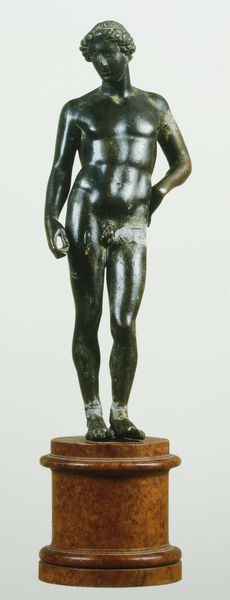
Titel: Jüngling
Standort: St. Petersburg
Institution: Schloss Pawlowsk
Schlagwörter: akt, dunkel, fuß, hand, kopf, körper, mann, nackt, nackter, schatten, weiß, braun, brust, frisur, grau, haar, holz, licht, marmor, schwarz, stützen, arm, arme, sockel, stein, hals, hände, figur, gold, haare, pose, stehend, locken, schulter, schultern, skulptur, statue, beine, fesseln, bein, füße, ansicht, haltung, position, klein, muskeln, glanz, glänzen, nabel, bauch, bronze, kontrapost, plastik, podest, junge, geschlecht, scham, oberkörper, ring, foto, fotografie, photographie, griff, muskulös, penis, antike, knabe, steht, stand, kranz, photo, jüngling, farbfoto, hüfte, antik, griechisch, griechenland, vorderansicht, apoll, spielbein, standbein, david, guss, grieche, erz, römisch, bronzestatue, bacuh, adonis, bruch, schwazr, kouros, epheb, ephebos, stand speilbein stellung, freigestellt, glaenzend, idealkörper, antike plastik